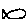
Label: fish